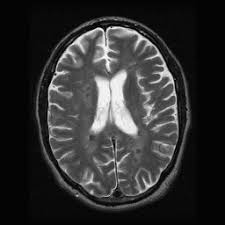
Label: notumor